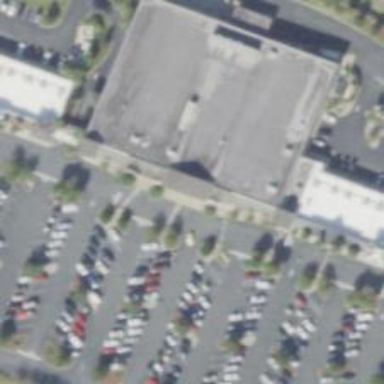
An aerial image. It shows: Supermarket.